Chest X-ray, PA view. Patient: 62 years old, sex F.
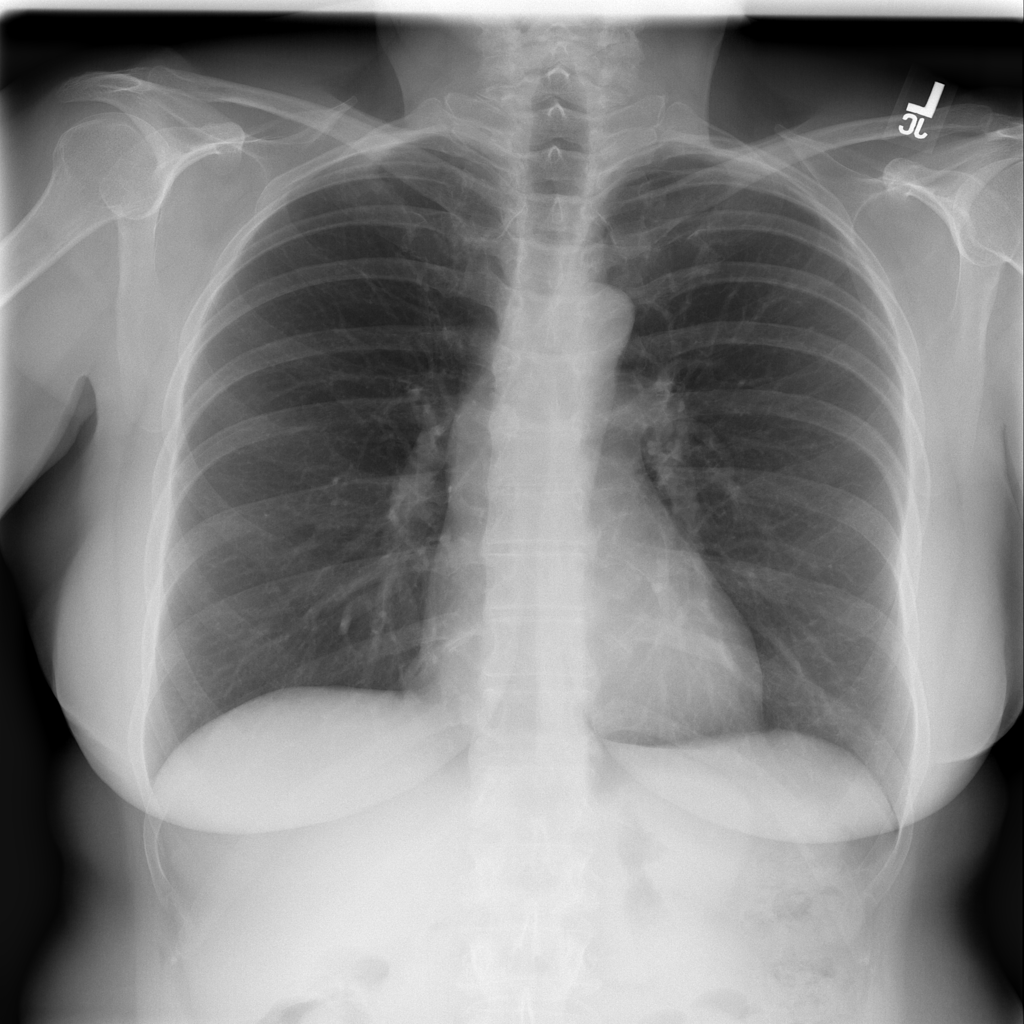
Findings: No Finding